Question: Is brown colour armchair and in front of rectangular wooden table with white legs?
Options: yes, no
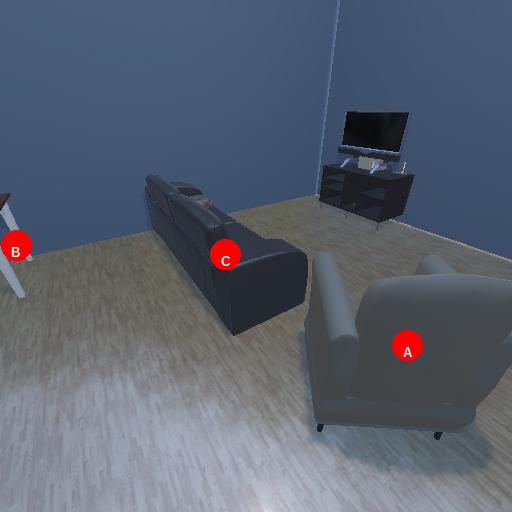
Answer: yes